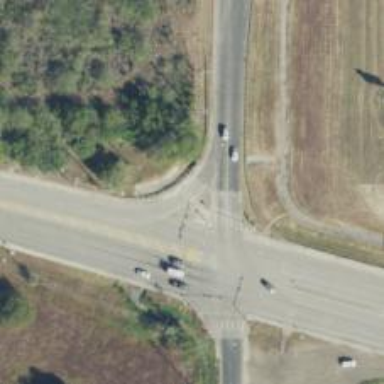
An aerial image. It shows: Secondary link road.